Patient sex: F
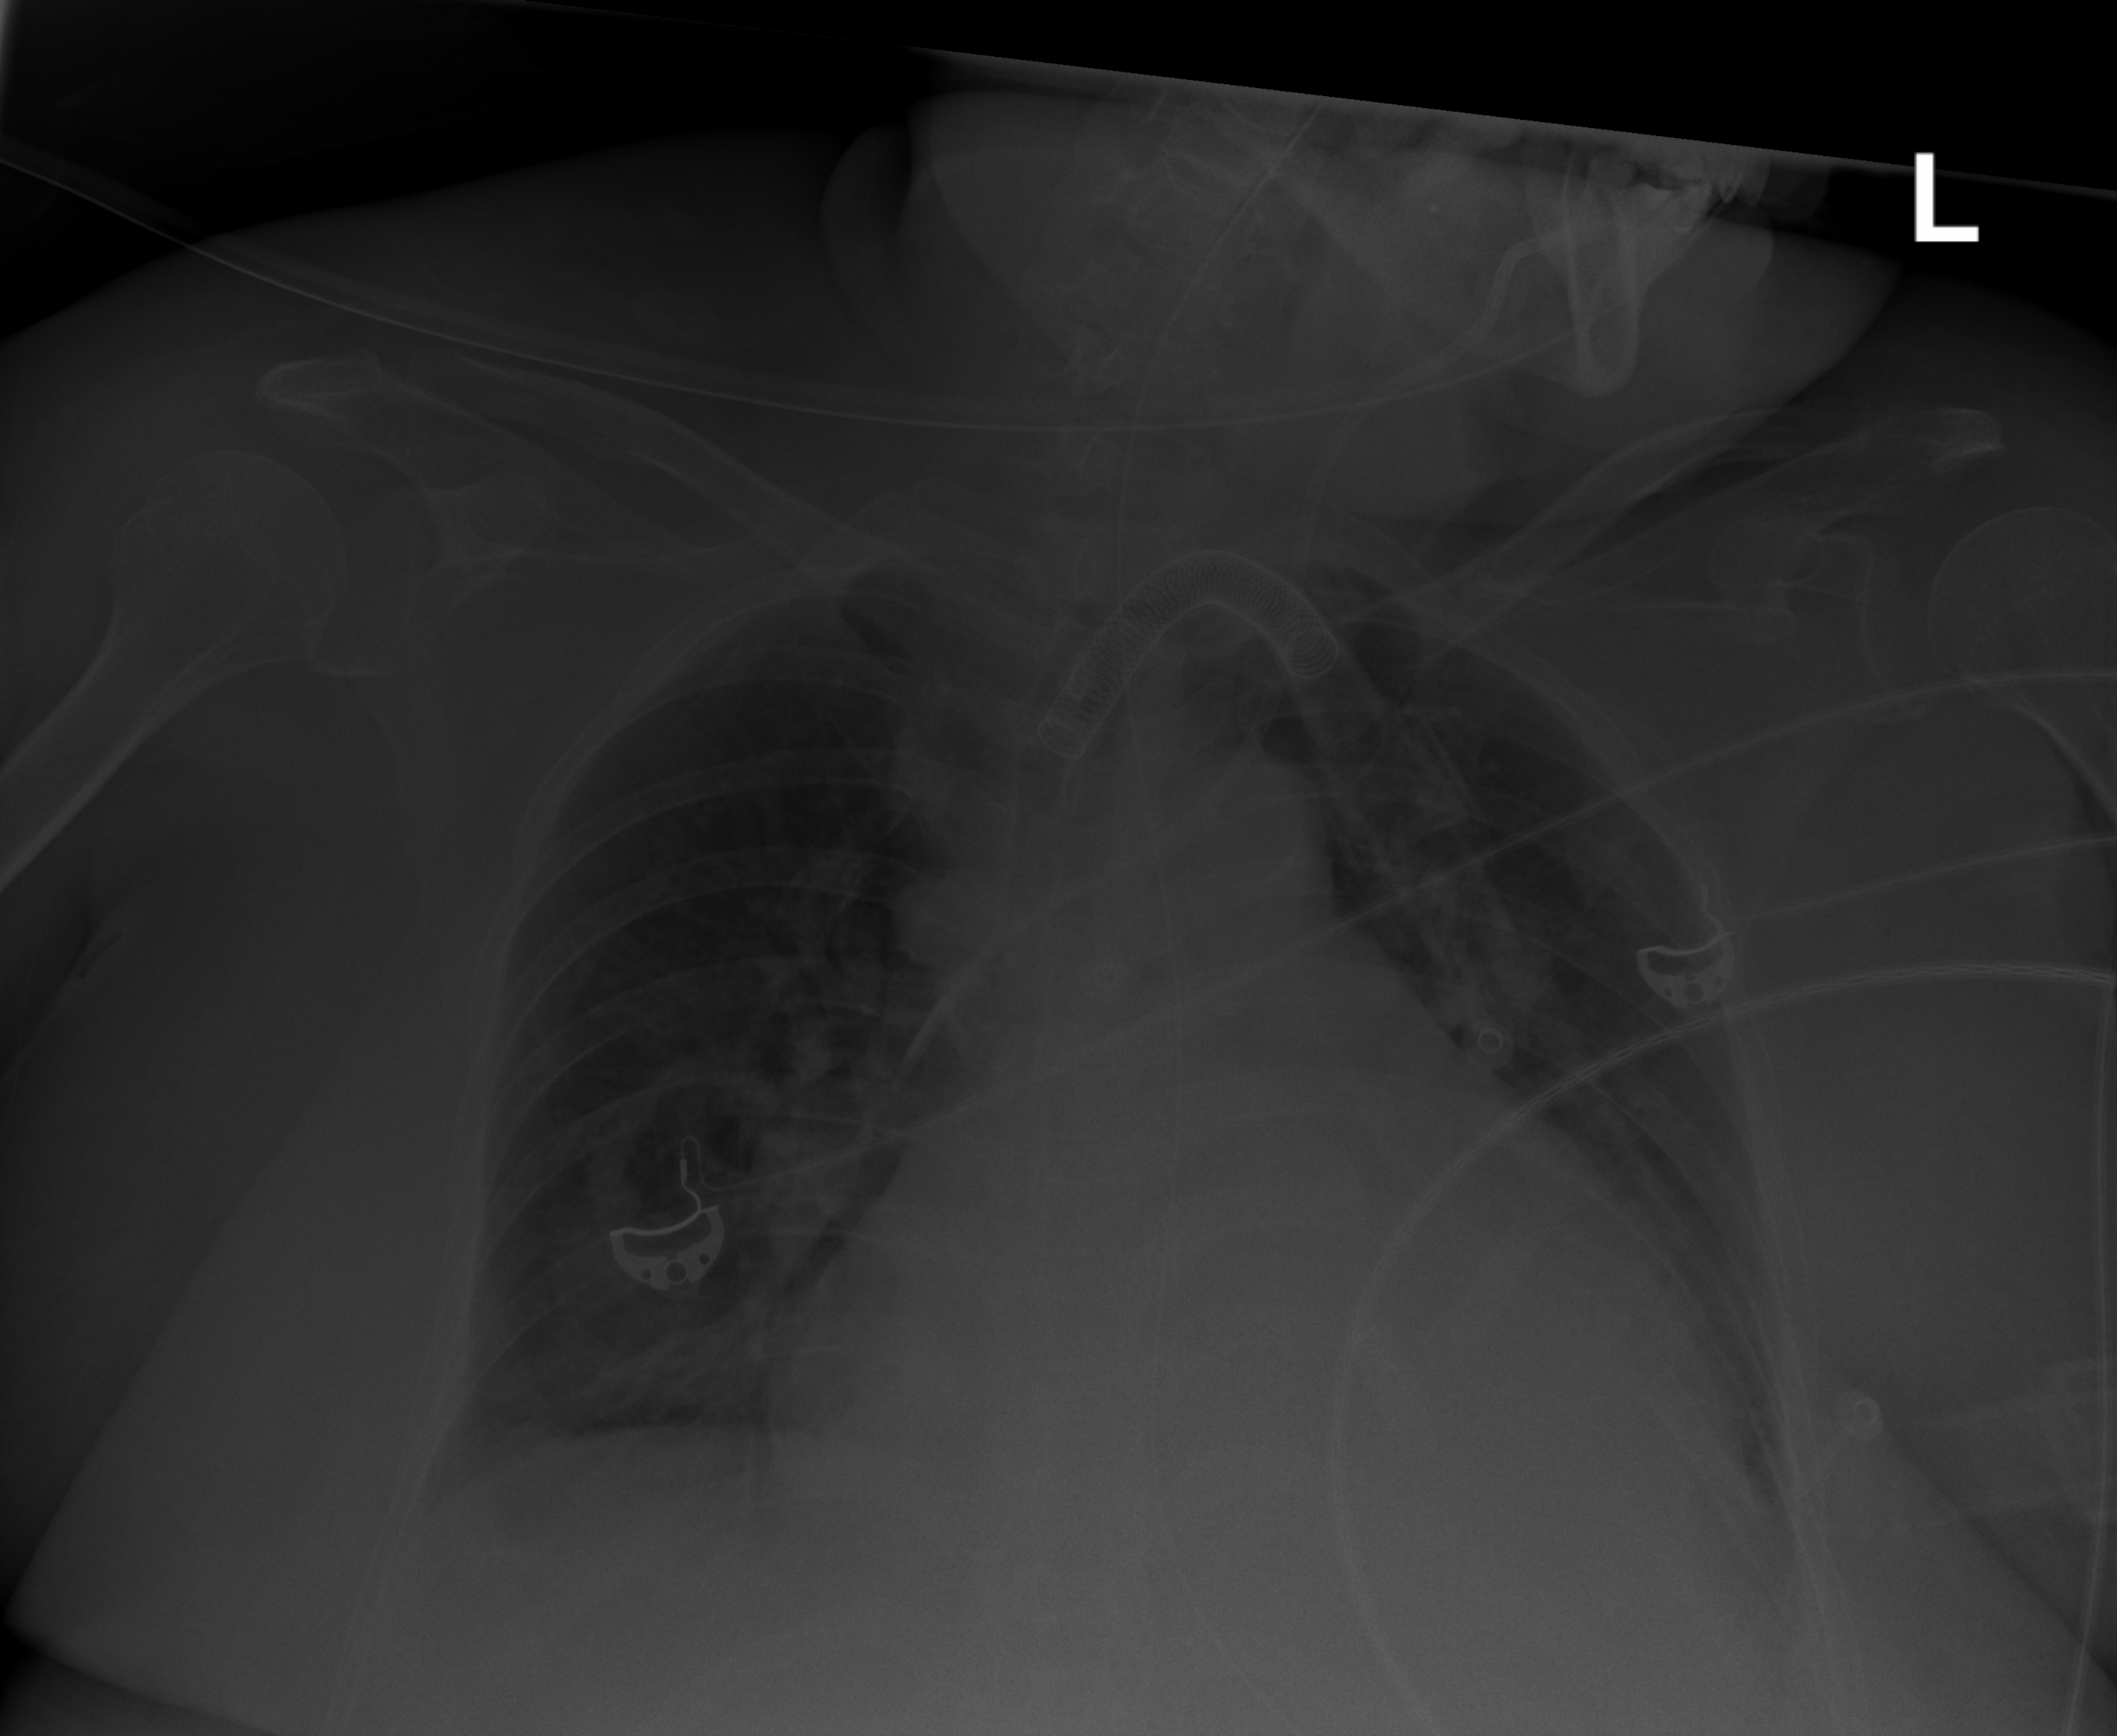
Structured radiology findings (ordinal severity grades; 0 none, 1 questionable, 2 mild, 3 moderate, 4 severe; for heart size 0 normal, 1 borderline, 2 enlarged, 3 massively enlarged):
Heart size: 2
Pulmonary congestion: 2
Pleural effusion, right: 0
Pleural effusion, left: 2
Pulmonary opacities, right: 2
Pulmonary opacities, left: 0
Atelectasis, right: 2
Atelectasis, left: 0